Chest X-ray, AP view. Patient: 33 years old, sex M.
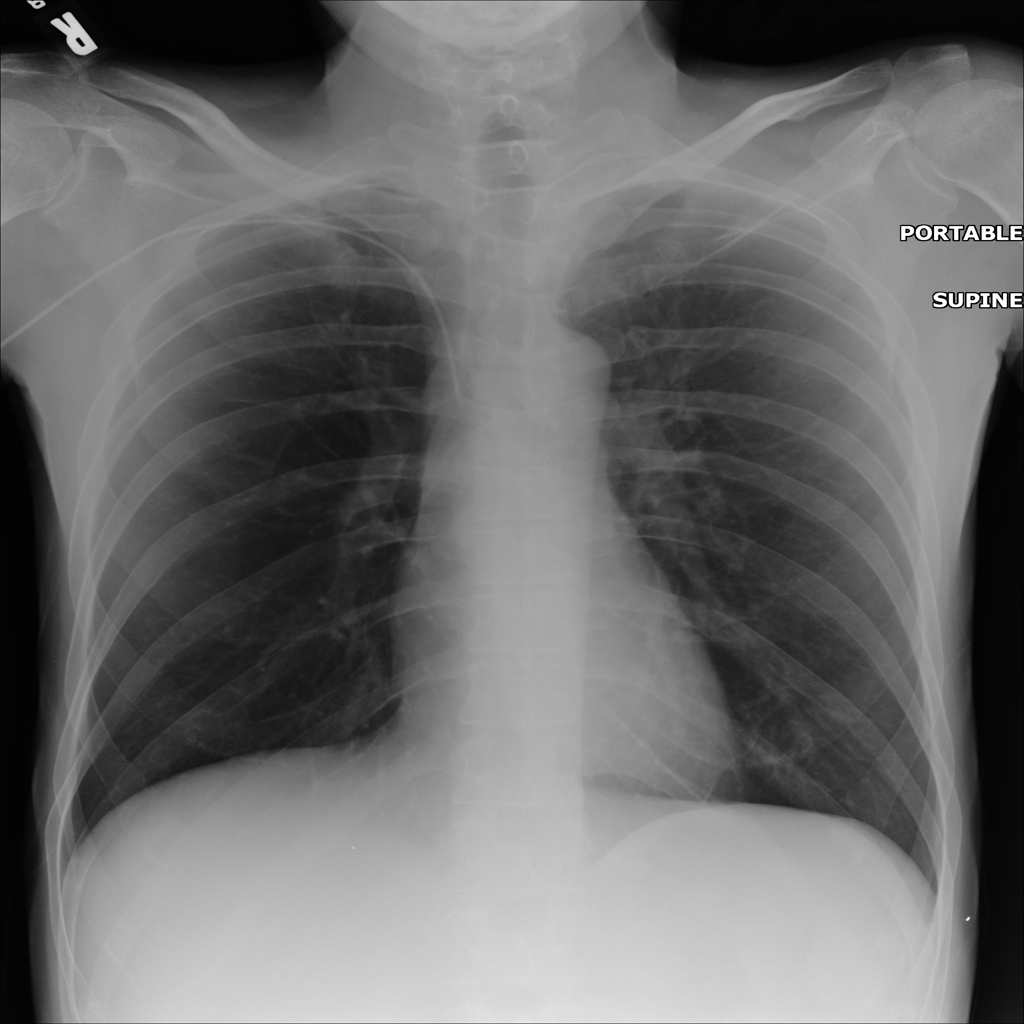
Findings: No Finding